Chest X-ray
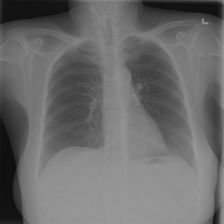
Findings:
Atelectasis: negative
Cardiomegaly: negative
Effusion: negative
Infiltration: negative
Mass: negative
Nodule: negative
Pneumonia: negative
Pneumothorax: negative
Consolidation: negative
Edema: negative
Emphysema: negative
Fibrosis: negative
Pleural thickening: negative
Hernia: negative